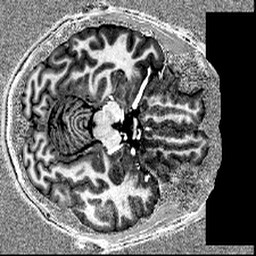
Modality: T1w
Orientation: axial
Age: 25
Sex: male